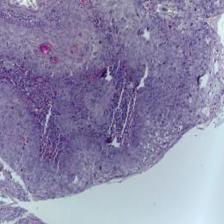
Diagnosis: OSCC